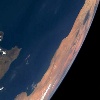
Label: water